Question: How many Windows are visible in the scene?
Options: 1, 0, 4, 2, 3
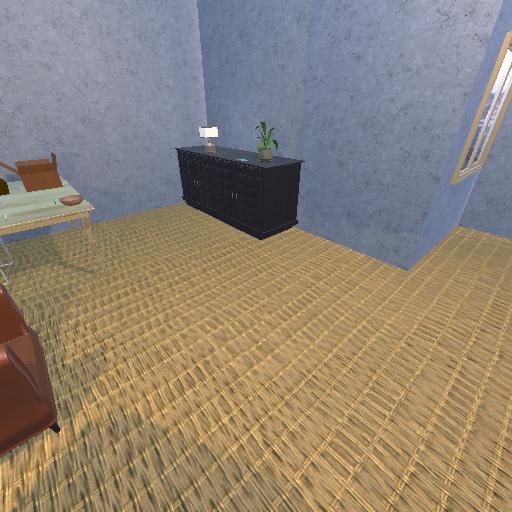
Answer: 1